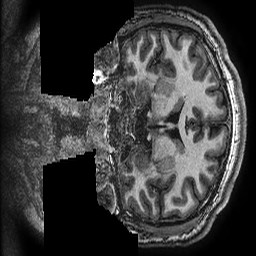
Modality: T1w
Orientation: coronal
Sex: male
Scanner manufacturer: ge
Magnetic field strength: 3 T
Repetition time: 0.00766 s
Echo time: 0.003476 s